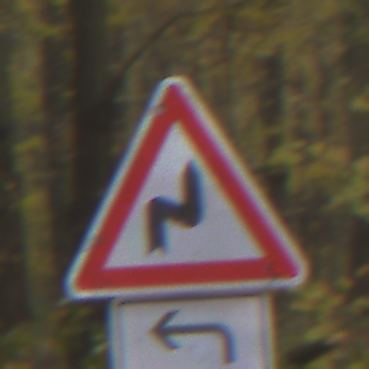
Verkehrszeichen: DoppelkurveRechts
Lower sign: RichtungsangabeDurchPfeile2
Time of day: MorningAfternoon
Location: Outdoor (Nature)
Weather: Overcast
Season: Autumn
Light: Natural